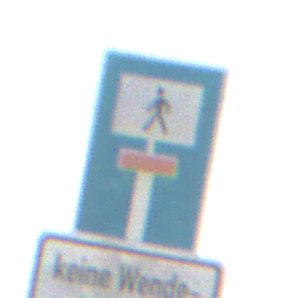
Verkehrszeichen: SackgasseFussgaengerDurchlaessig
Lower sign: HinweisGeaenderteVorfahrtVerkehrsfuehrungVerkehrsregelung3
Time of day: Midday
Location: Outdoor (Nature)
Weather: Clear
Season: NotSpecified
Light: Natural